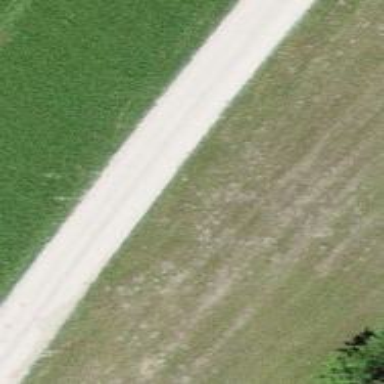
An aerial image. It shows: Agricultural track with grade2 tracktype.